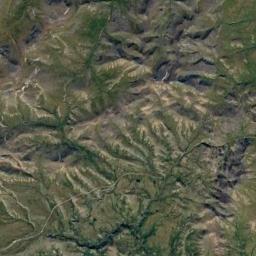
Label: mountain